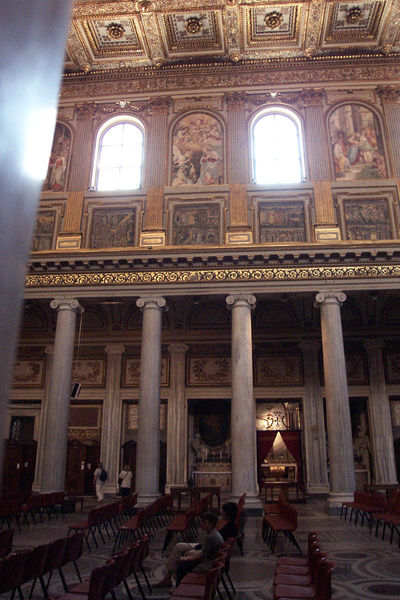
Titel: Basilika S. Maria Maggiore in Rom
Standort: Rom, S. Maria Maggiore (EU - I - Latium)
Schlagwörter: gemälde, menschen, fenster, licht, marmor, stühle, säule, säulen, weiss, gebäude, rot, ornament, bild, vorhang, felder, kirche, boden, gold, renaissance, relief, bilder, italien, rundbogen, wandmalerei, stuck, foto, mosaik, kapitell, photo, ionisch, kasetten, kassetten, rucksack, umhängetasche, kassetierung, beichtstuhl, gefache, rotr, dorinth, fraken, haus#säulen